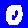
Digit: 0